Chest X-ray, PA view. Patient: 64 years old, sex M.
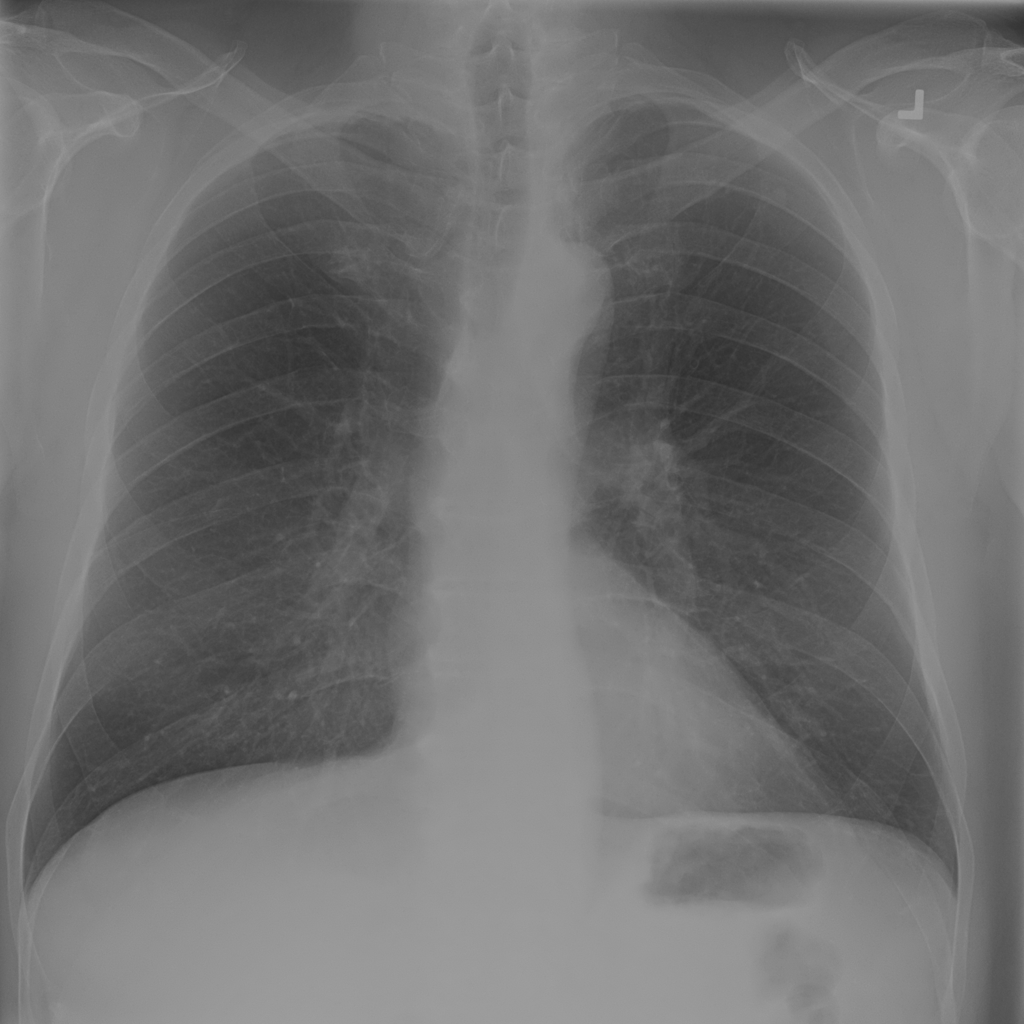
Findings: No Finding